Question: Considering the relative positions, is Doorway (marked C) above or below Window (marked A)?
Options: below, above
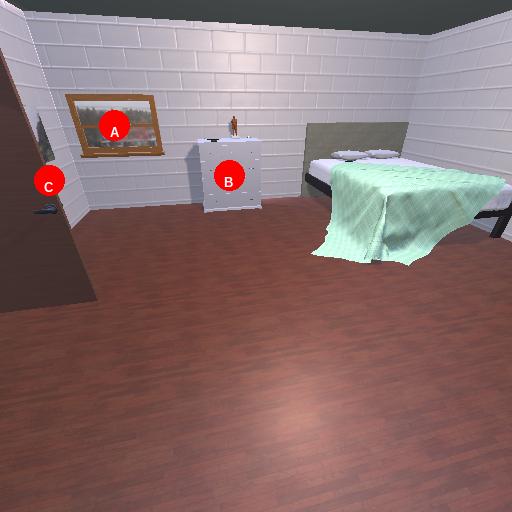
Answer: below